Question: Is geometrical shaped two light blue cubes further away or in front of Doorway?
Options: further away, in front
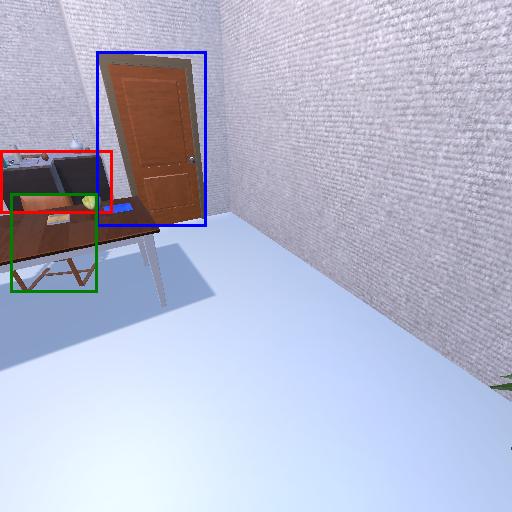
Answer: further away